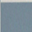
Piece: xx